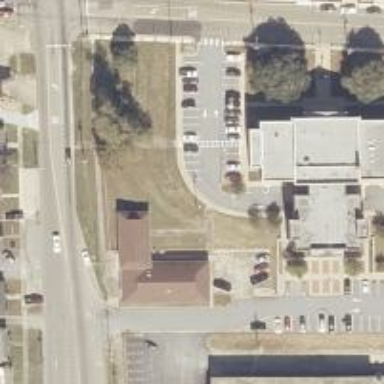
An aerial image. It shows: Courthouse building.